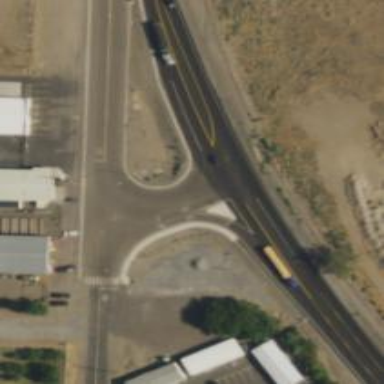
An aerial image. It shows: Primary link highway with asphalt surface.